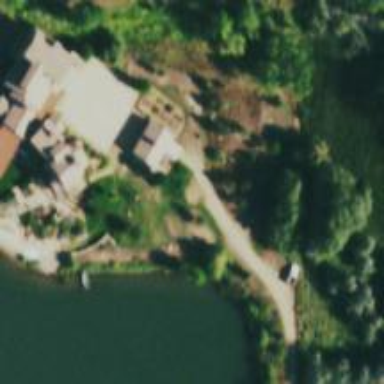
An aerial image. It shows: Simple house.